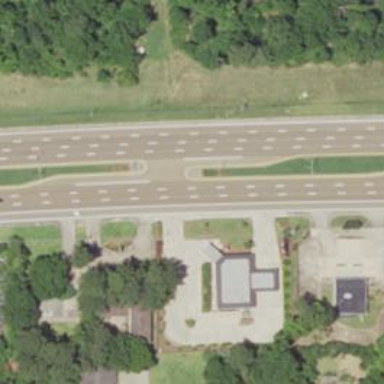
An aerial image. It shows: Trunk link highway.